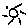
Label: sun